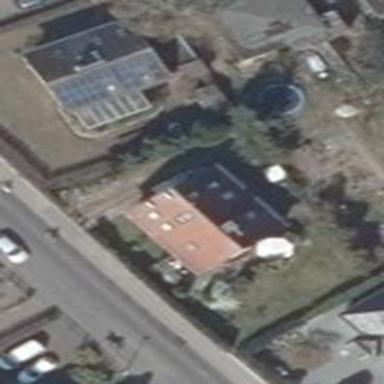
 while the building itself is painted in white."